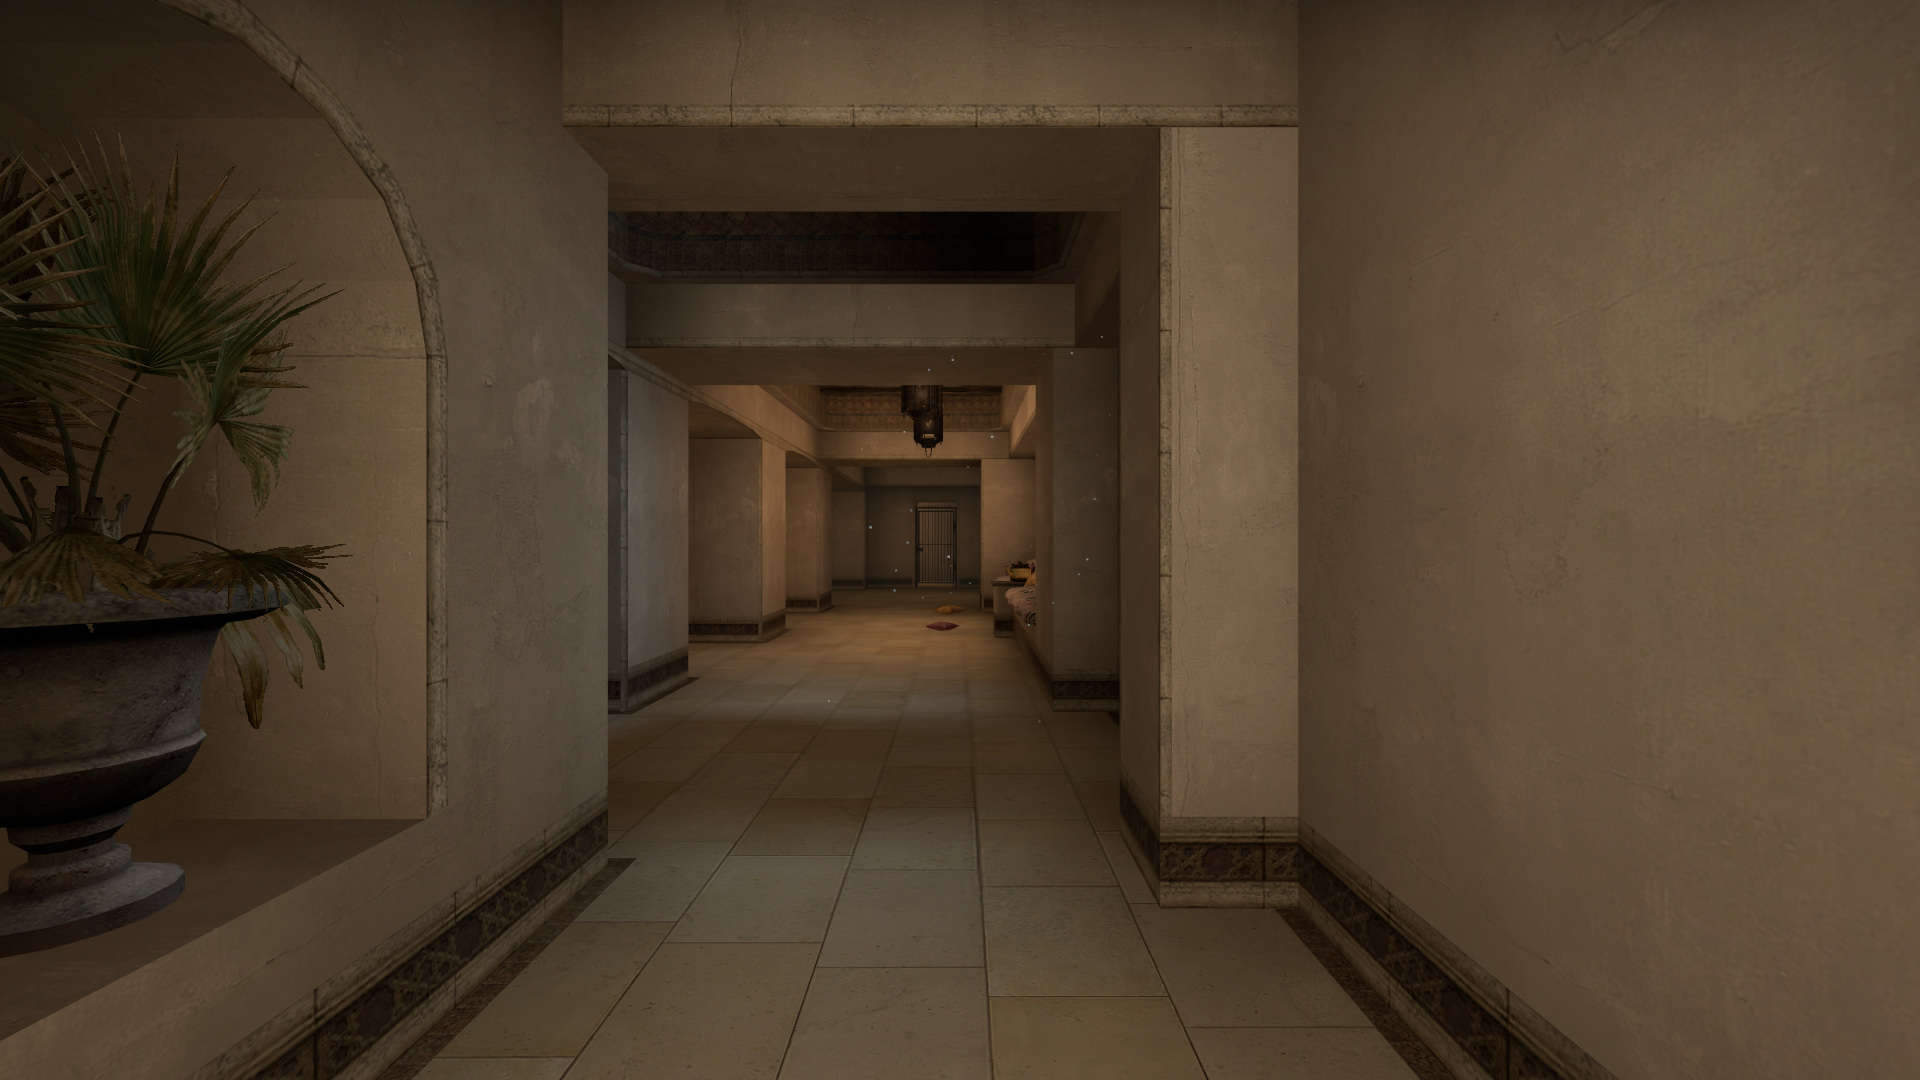
Map: de_mirage